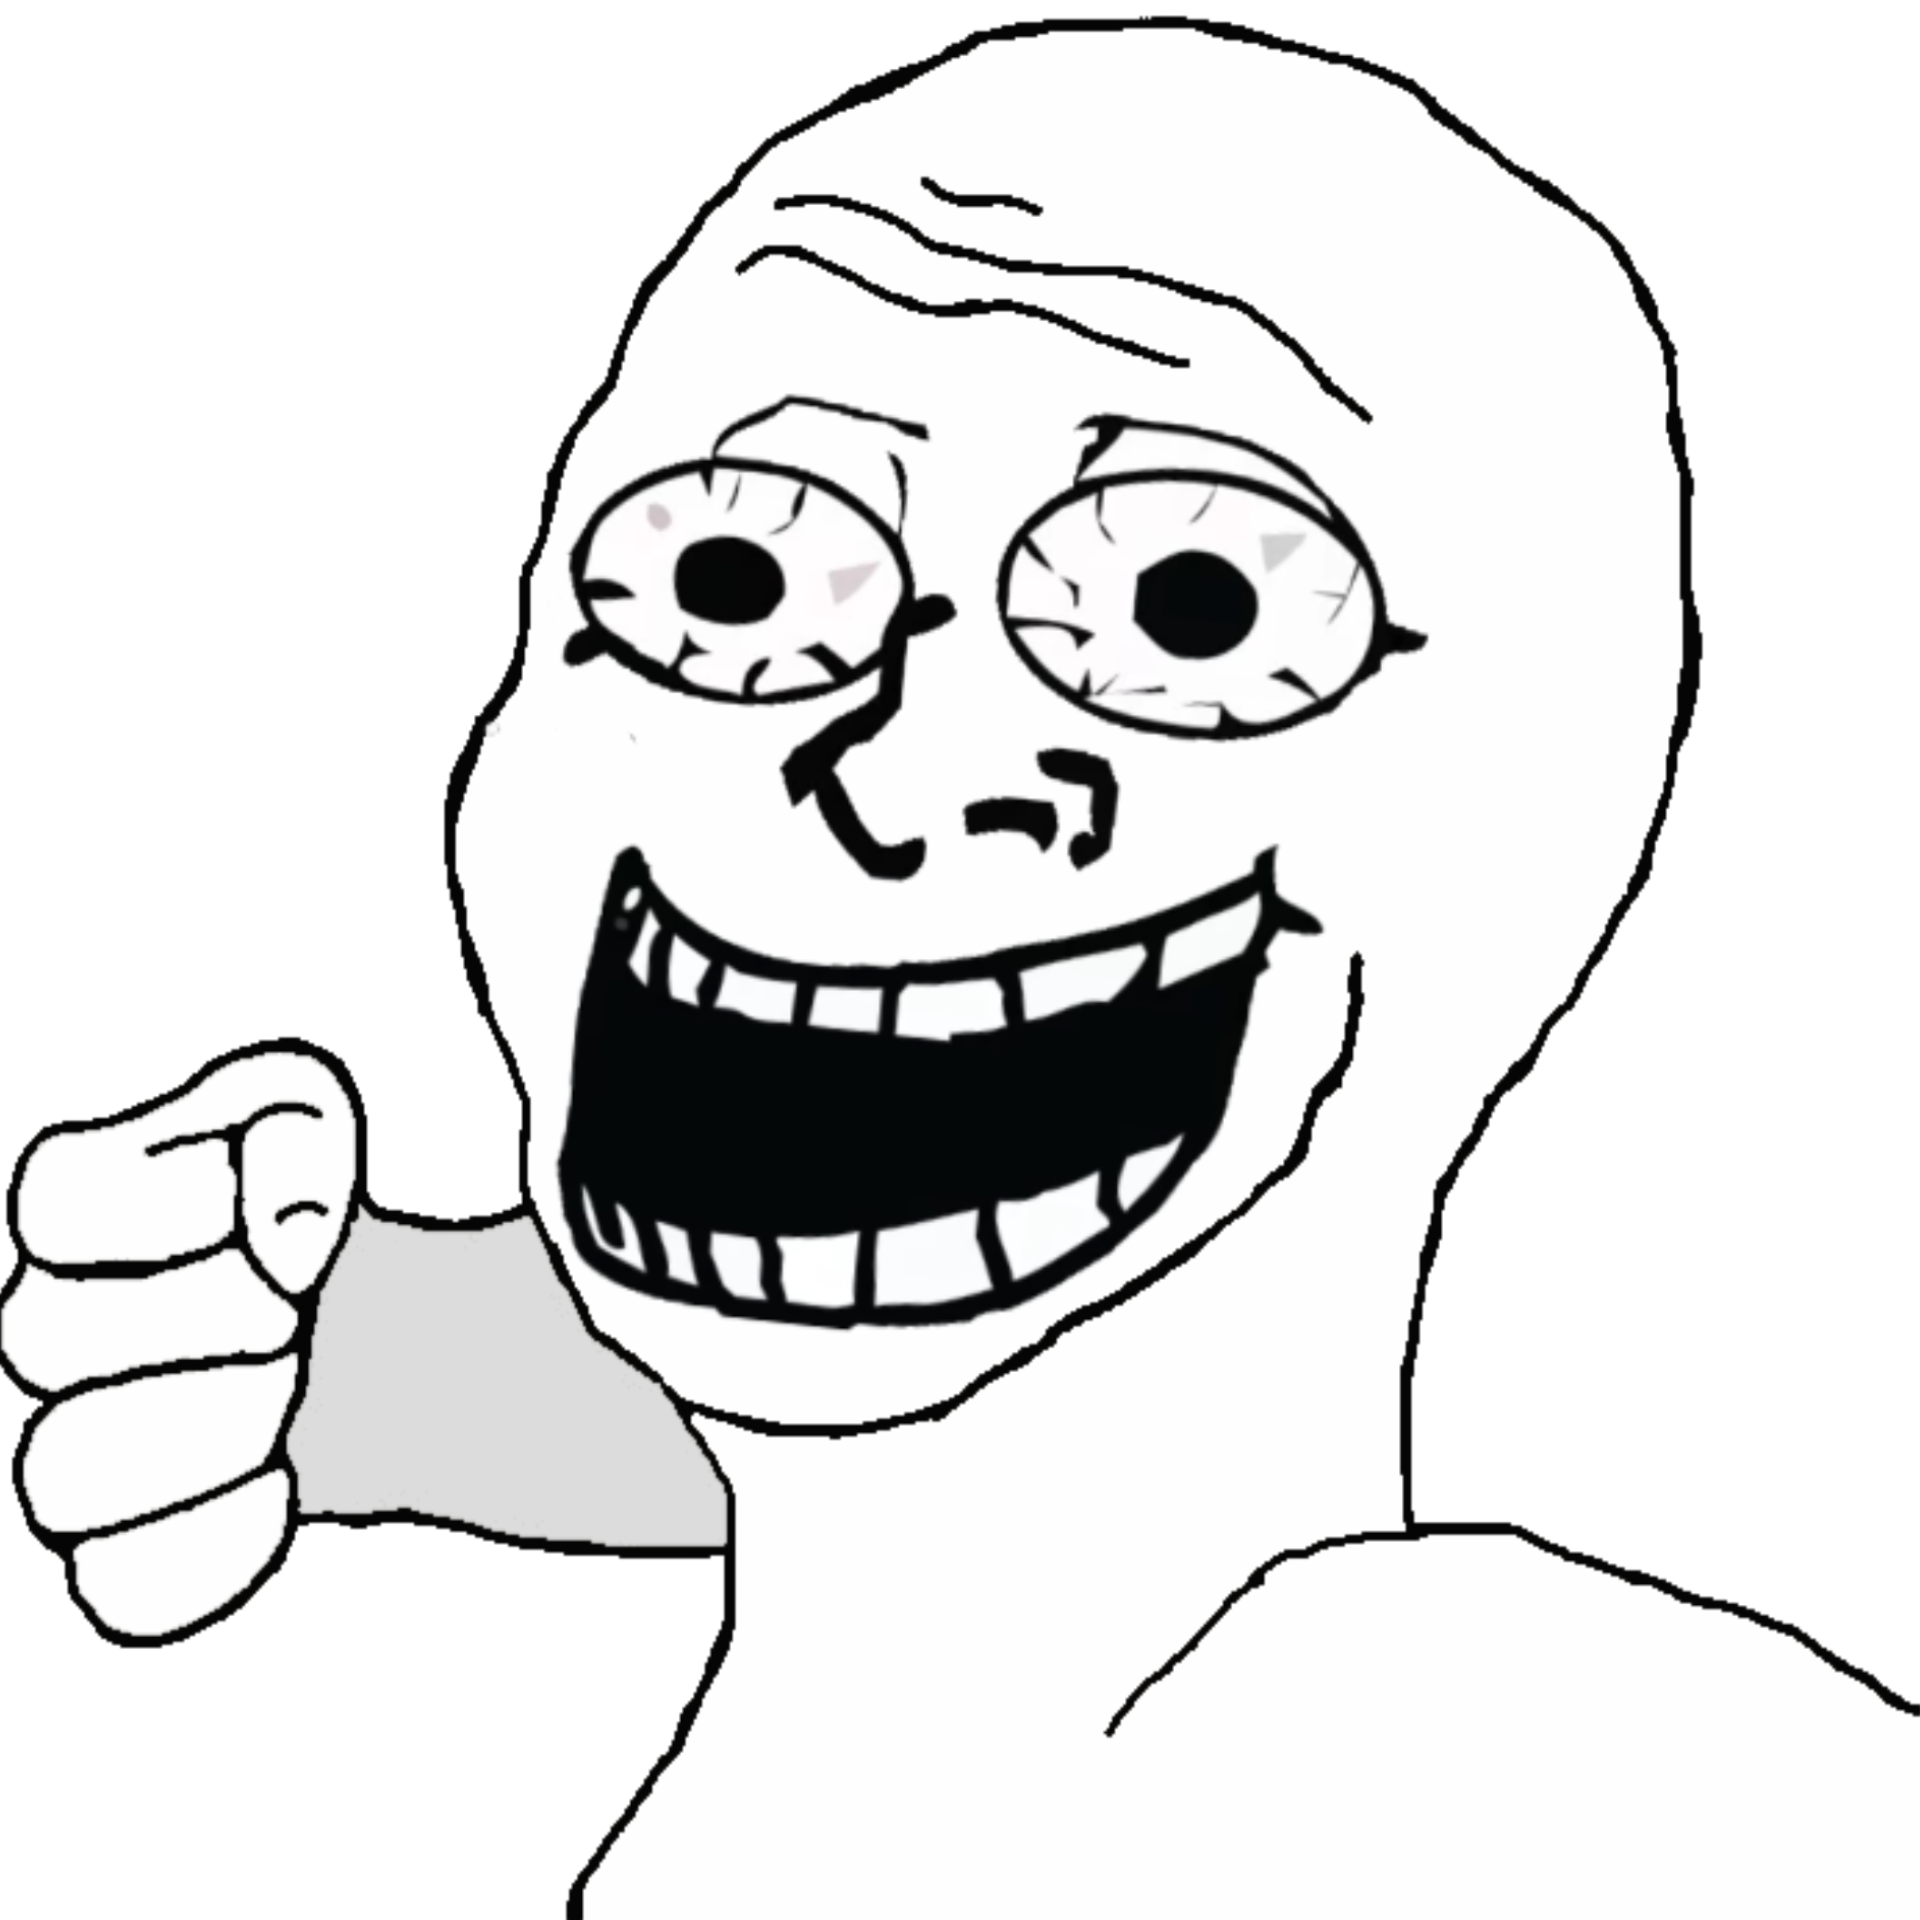
Label: 5_Smugjak